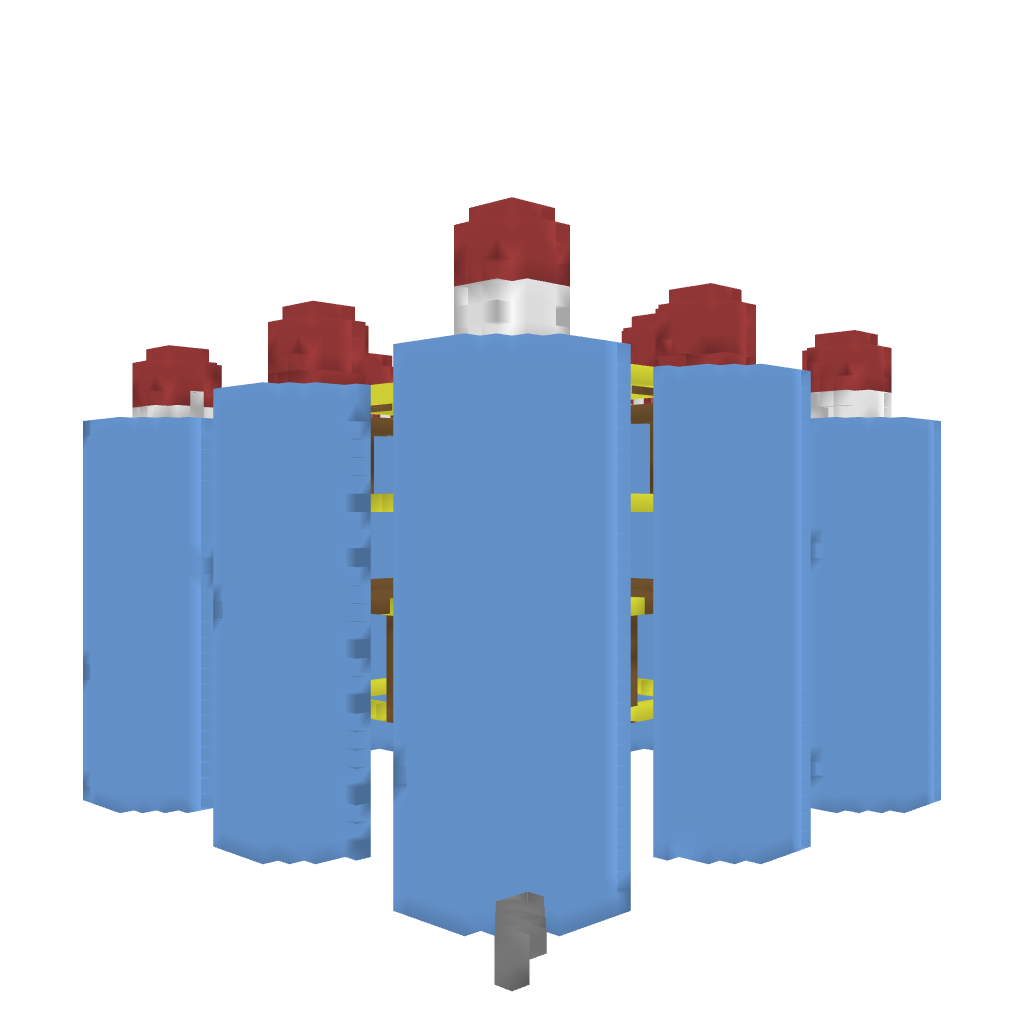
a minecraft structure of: Shroom City bad low quality